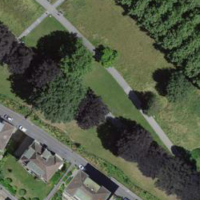
EUNIS habitat code: 53
Species observed at this site:
Verbascum thapsus
Trifolium pratense
Anthyllis vulneraria